Question: I'm trying to implement some kind of very basic flow chart functionality in a div.
Basically I have some boxes which by default my be joined by a little AND bubble. If I click on the bubble it will change to an OR bubble which will result in the boxes (divs) splitting.
Not really to sure where to start on this any guidance much appreciated - eg links to something similar or advice in what to look into. I've attached a mockup to help explain what I mean.
Thanks as always SO
W

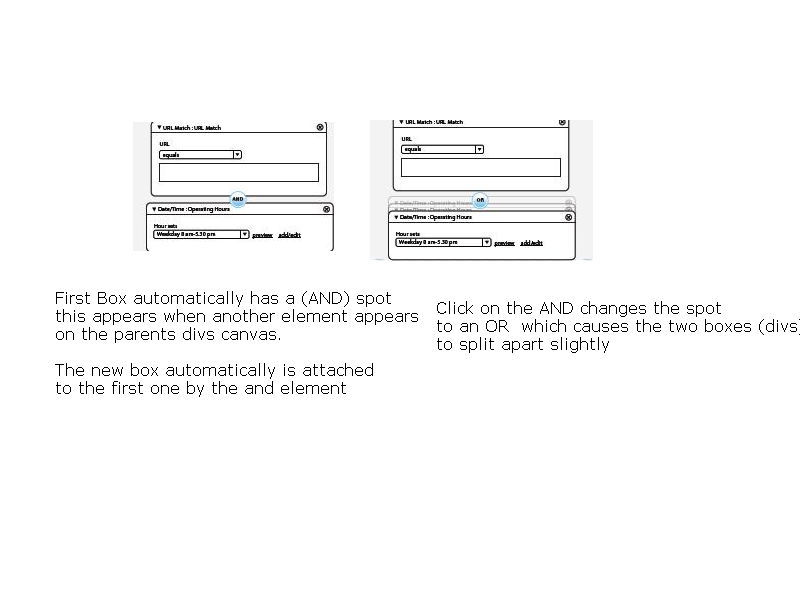
Answer: It should be pretty straightforward. Bind a 'click' on the and/or button, which changes the CSS class of the lower box to a class which has a larger 'margin-top' property and moves the 'background-position' of the and/or image to show OR. You could use jQuery's 'toggle' function for this, though I imagine you'll be storing the state in a separate data structure anyway.